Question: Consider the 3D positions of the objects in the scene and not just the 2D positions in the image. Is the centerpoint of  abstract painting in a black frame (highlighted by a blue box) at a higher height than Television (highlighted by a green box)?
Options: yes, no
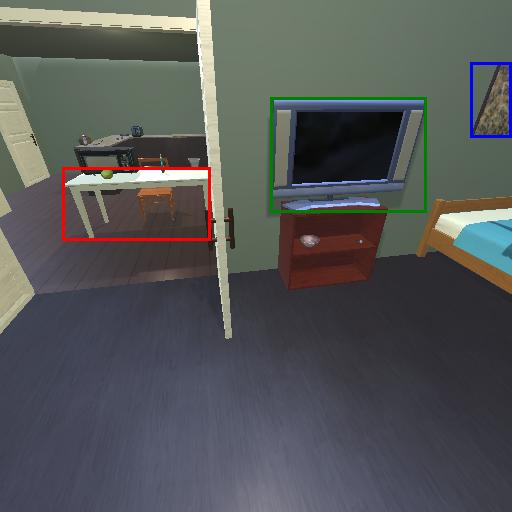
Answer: yes